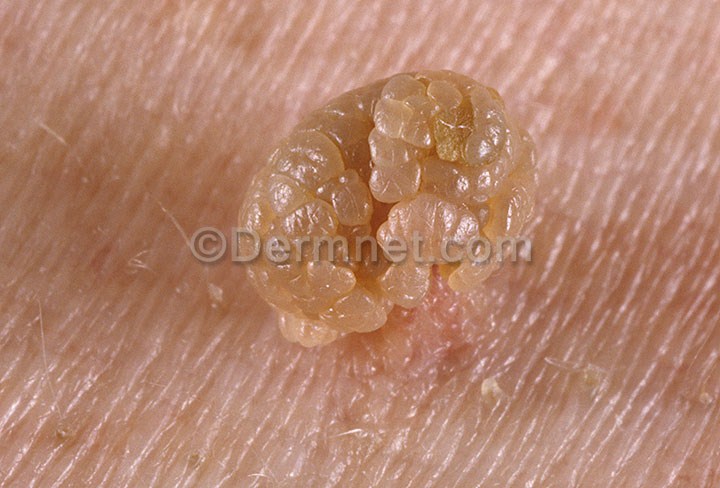
Disease: Seborrheic Keratoses and other Benign Tumors